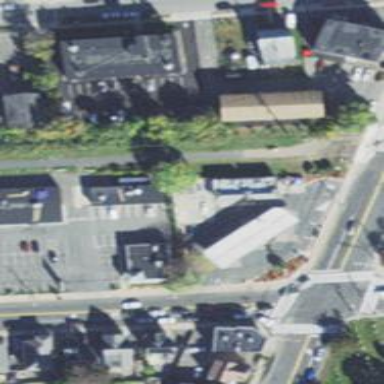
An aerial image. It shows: Convenience shop.